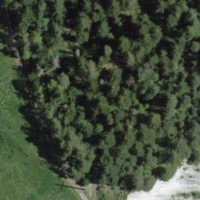
EUNIS habitat code: 43
Species observed at this site:
Juniperus communis